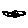
Label: fish